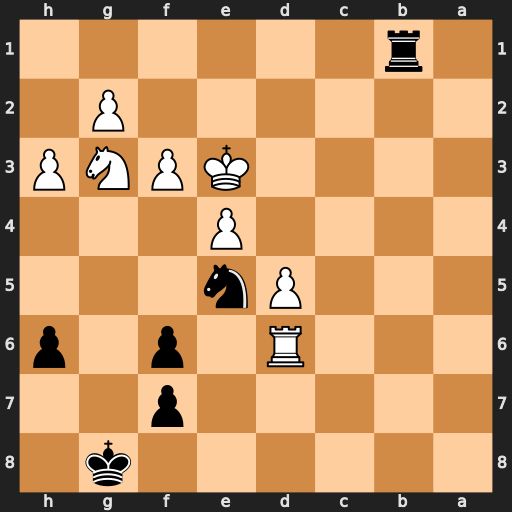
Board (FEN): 6k1/5p2/3R1p1p/3Pn3/4P3/4KPNP/6P1/1r6
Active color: b
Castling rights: -
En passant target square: -
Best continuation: Nc4+ Kd4 Nxd6